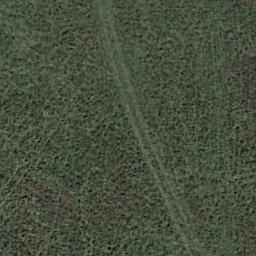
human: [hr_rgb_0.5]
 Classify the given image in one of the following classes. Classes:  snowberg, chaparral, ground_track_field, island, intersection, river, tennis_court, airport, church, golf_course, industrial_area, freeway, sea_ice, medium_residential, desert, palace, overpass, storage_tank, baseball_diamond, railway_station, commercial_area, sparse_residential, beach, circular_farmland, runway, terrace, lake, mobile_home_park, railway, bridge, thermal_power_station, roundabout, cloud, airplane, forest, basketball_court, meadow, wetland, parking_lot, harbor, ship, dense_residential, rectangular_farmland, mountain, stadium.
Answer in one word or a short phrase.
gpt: meadow